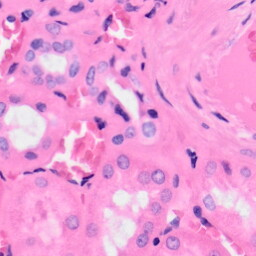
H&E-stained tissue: Kidney